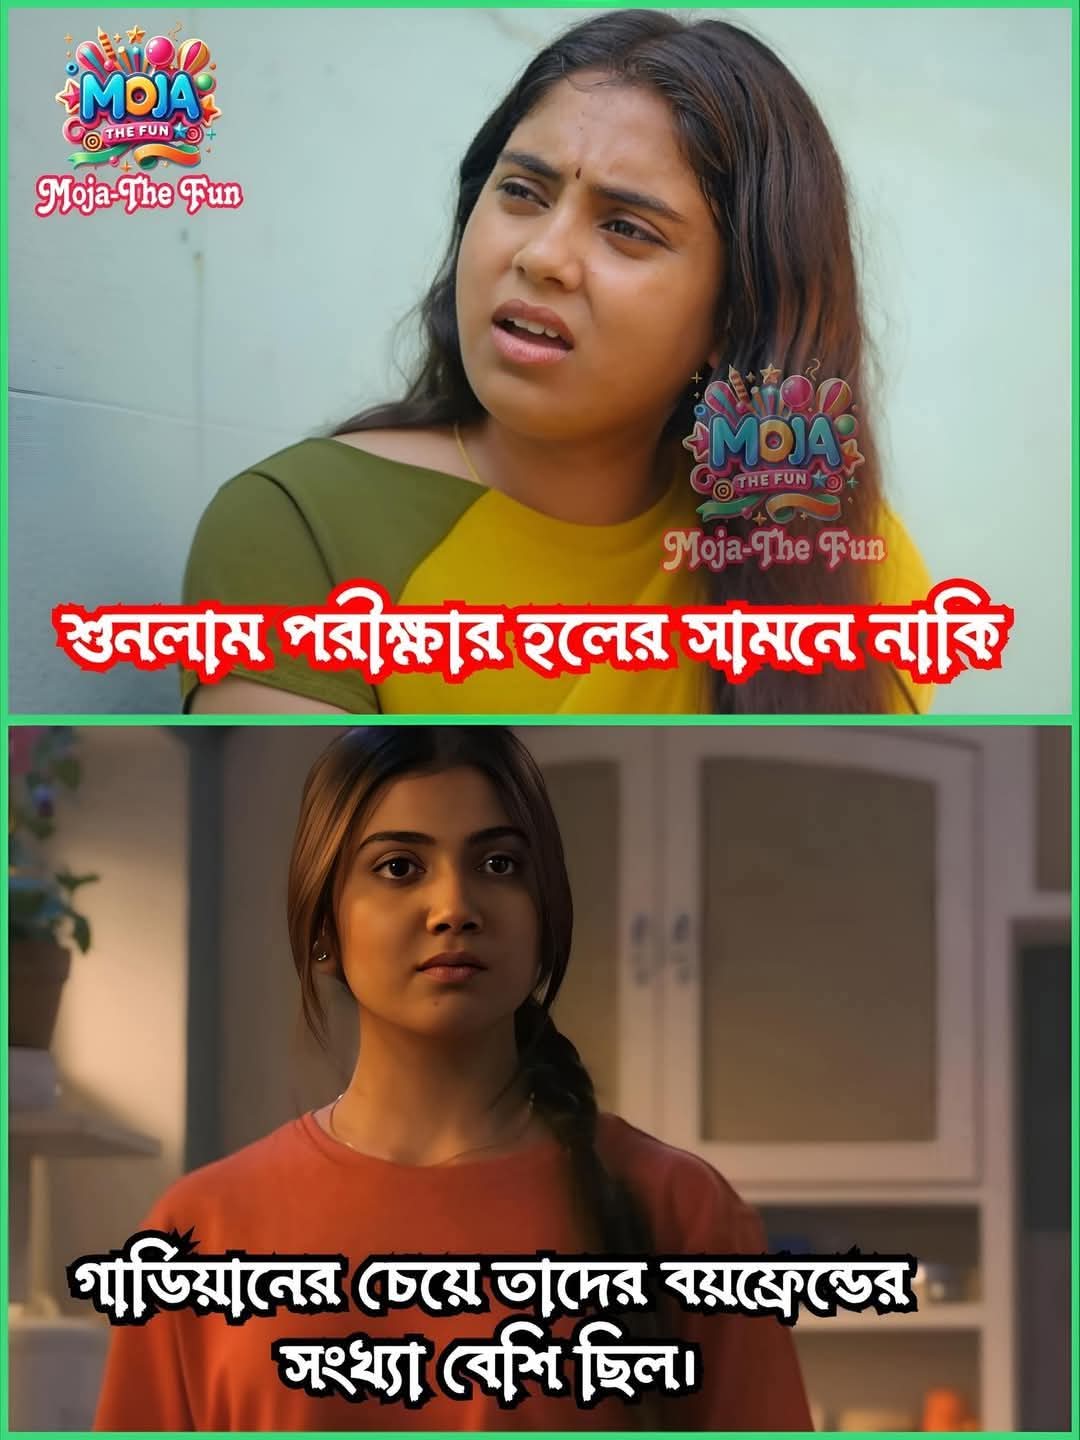
Text: শুনলাম পরীক্ষার হলের সামনে নাকি
গার্ডিয়ানের চেয়ে তাদের বয়ফ্রেন্ডের সংখ্যা বেশি ছিল।
Label: Non Hate